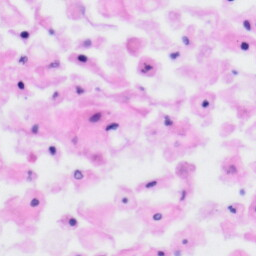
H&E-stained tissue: Tonsil